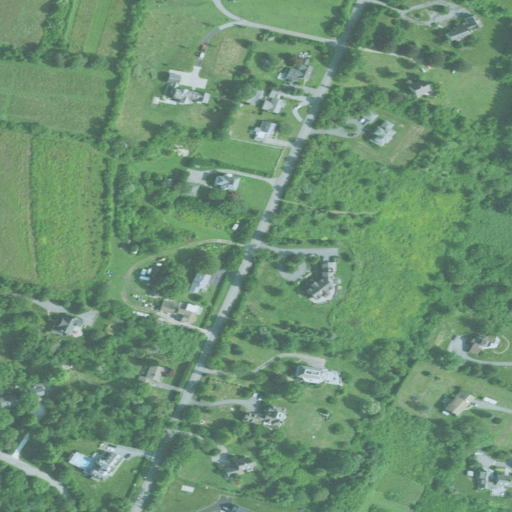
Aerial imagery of mountain in Rhode Island named Barker Hill containing pasture, low intensity development, medium intensity development, deciduous forest, open development, evergreen forest, grassland, high intensity development, and mixed forest